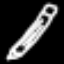
Label: pencil